【题型】填空题　【知识点】解析几何　【难度】medium
若对圆 $(x-3)^2+(y-2)^2=1$ 上任意一点 $P(x,y)$，$|3x-4y+a|+|3x-4y-9|$ 的取值与 $x,y$ 无关，则实数 $a$ 的取值范围是\underline{\quad\quad\quad}.
【解答】
【答案】$[4, +\infty)$

【分析】将 $|3x-4y+a|+|3x-4y-9|$ 转化为点到直线的距离，然后根据直线和圆的位置关系求得 $a$ 的取值范围．

【详解】设 $z = |3x-4y+a|+|3x-4y-9| = 5 \left( \frac{|3x-4y+a|}{\sqrt{3^2+4^2}} + \frac{|3x-4y-9|}{\sqrt{3^2+4^2}} \right)$，

则 $|3x-4y+a|+|3x-4y-9|$ 可以看作点 $P(x,y)$ 到直线 $m: 3x-4y+a=0$，与直线 $l: 3x-4y-9=0$ 的距离之和的 5 倍．

因为 $|3x-4y+a|+|3x-4y-9|$ 的取值与 $x,y$ 无关，

所以上述距离之和与点 $P$ 在圆上的位置无关．

如图，当直线 $m$ 平移时，点 $P$ 到直线 $m, l$ 的距离之和均为 $m$ 与 $l$ 间的距离，

即此时圆在两直线之间．

当直线 $m$ 与圆 $(x-3)^2+(y-2)^2=1$ 相切时，

$\frac{|3 \times 3 - 4 \times 2 + a|}{\sqrt{3^2+4^2}} = 1$，化简得 $|a+1|=5$，

解得 $a=4$ 或 $a=-6$ (舍去)．

所以 $a \geq 4$，即 $a \in [4, +\infty)$．

故答案为：$[4, +\infty)$

【点睛】本题的突破口在于化归与转化的数学思想方法，将 $|3x-4y+a|+|3x-4y-9|$ 转化为点到直线的距离，将“与 $x,y$ 无关”转化为“圆在两直线之间”，通过转化之后，就可以利用直线和圆的位置关系等知识求得问题结果．
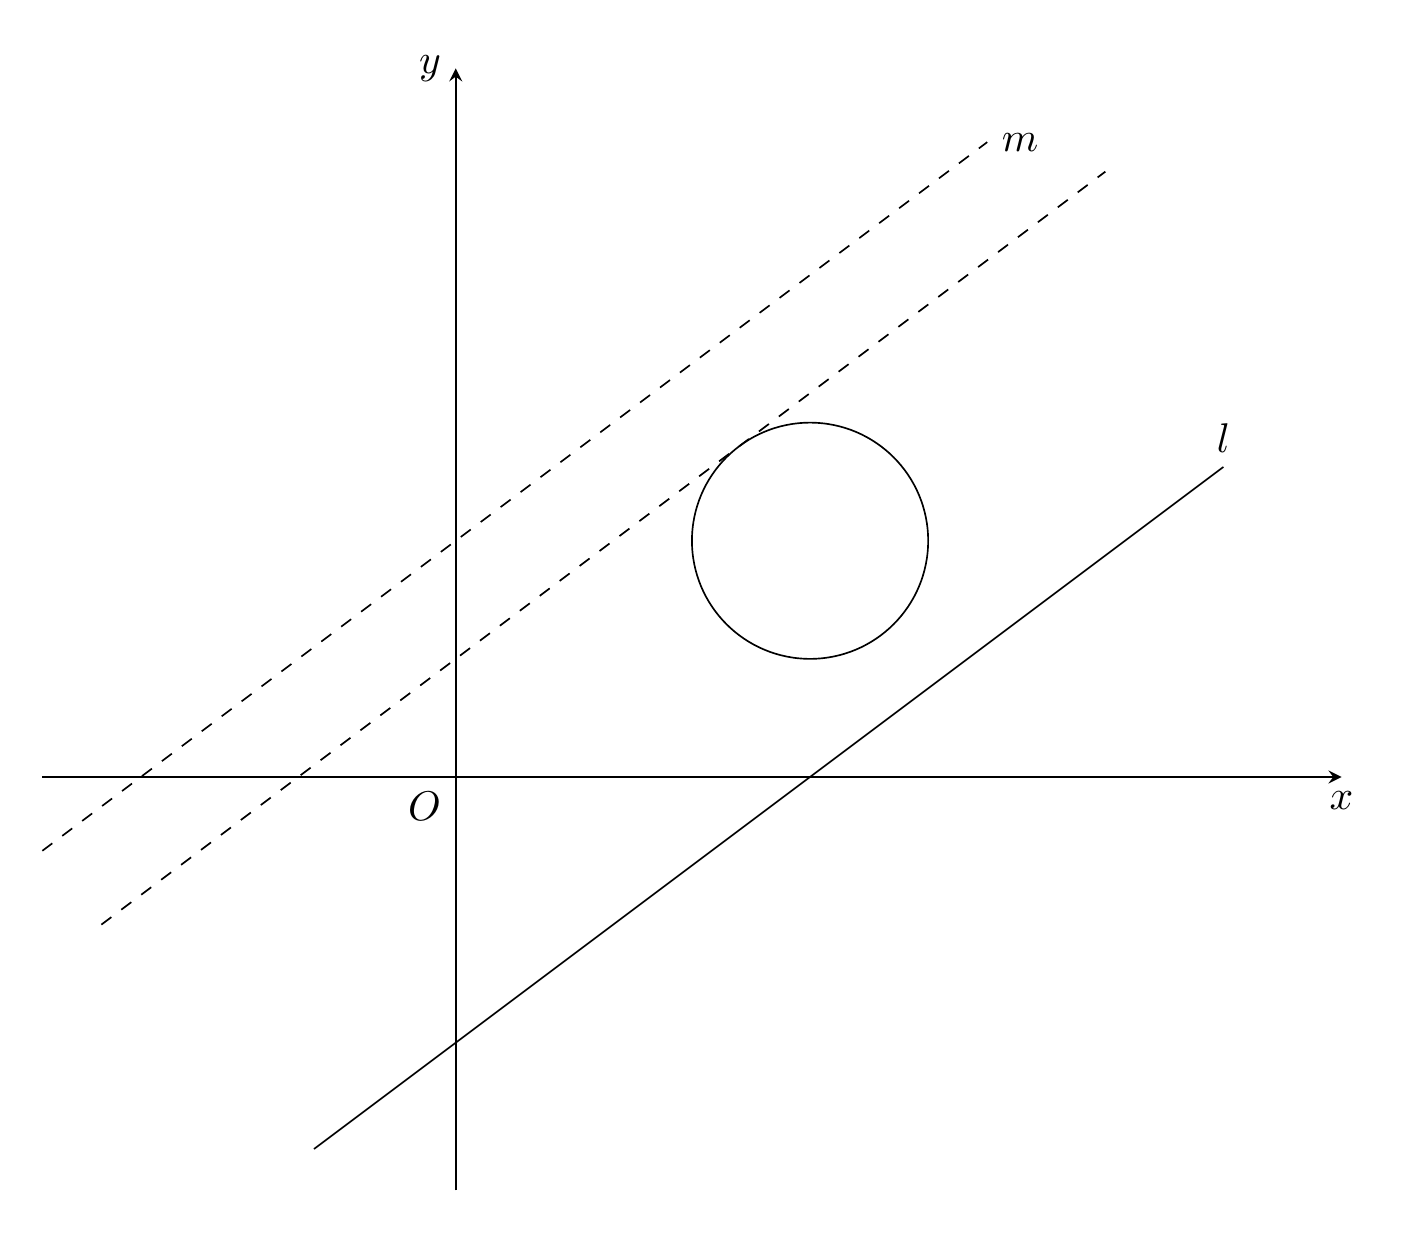